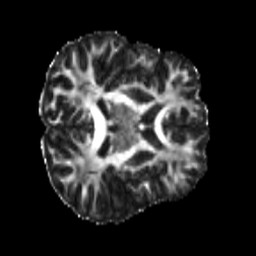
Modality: FA
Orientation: axial
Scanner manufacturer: siemens
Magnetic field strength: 3 T
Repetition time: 4 s
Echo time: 0.0594 s